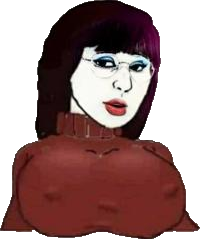
Label: 5_Abusive_Wife